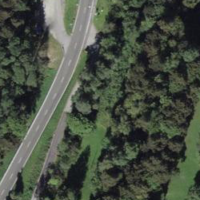
EUNIS habitat code: 44
Species observed at this site:
Turdus merula